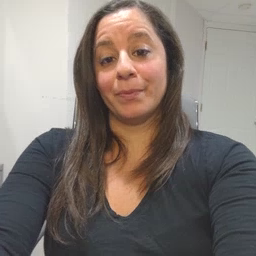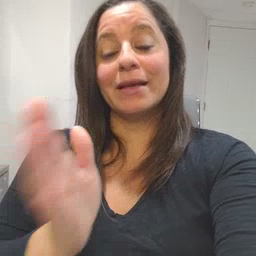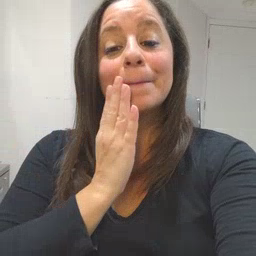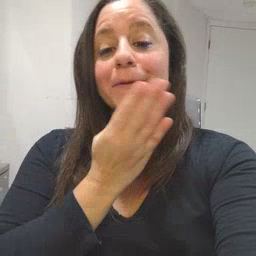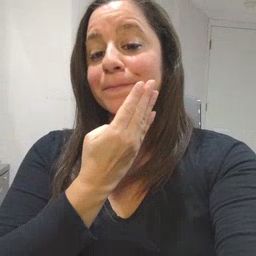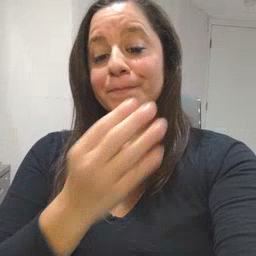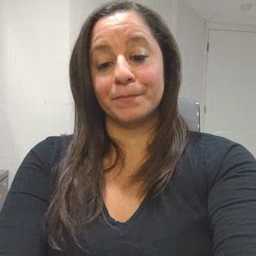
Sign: napkin